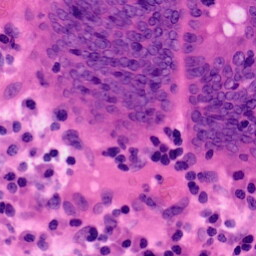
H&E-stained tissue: Colon